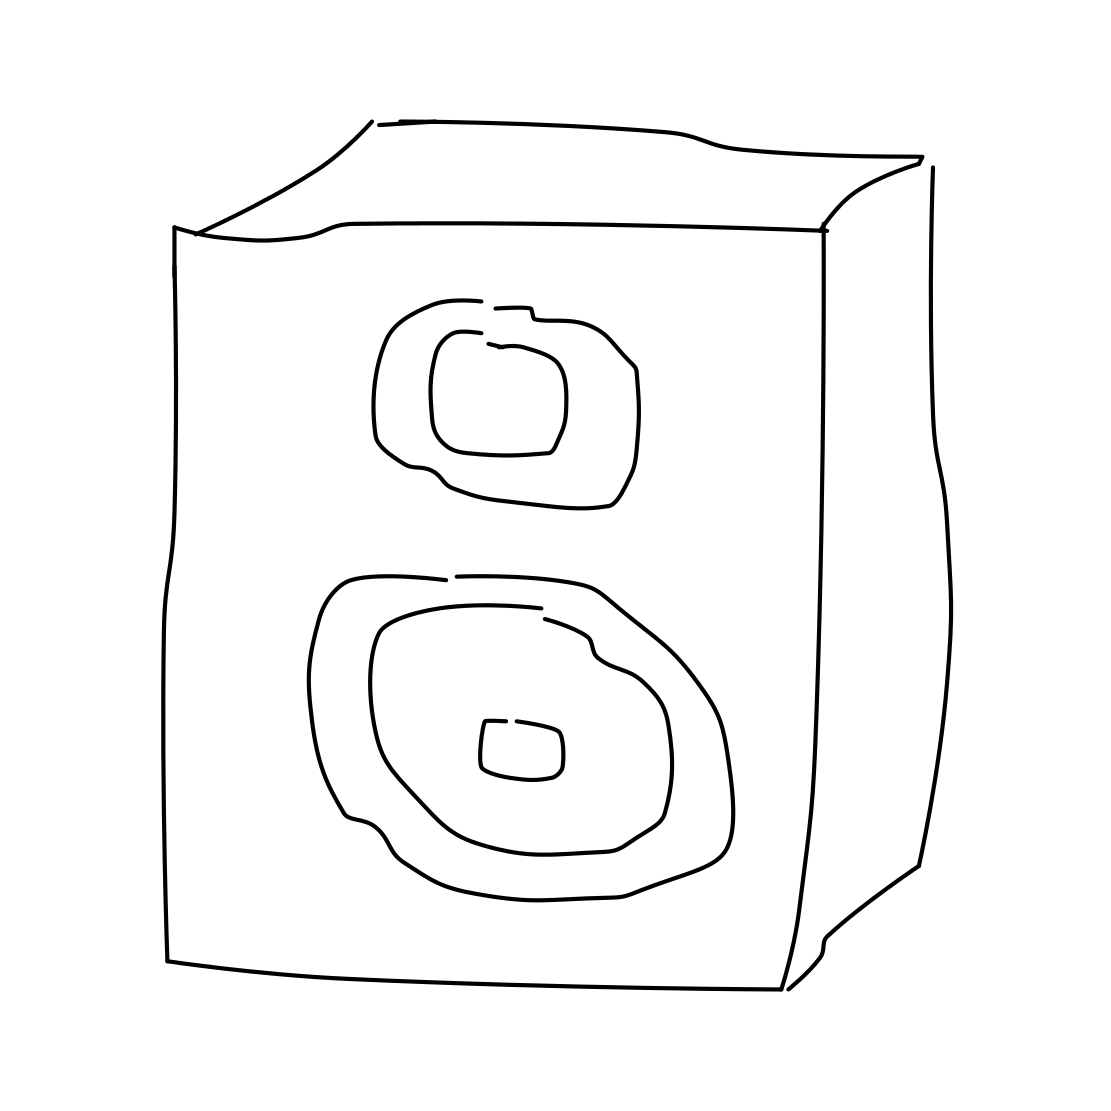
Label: loudspeaker